Question: Have a modal that takes up the full width and height but requires no scrolling.
The video controls are too low and forces scrolling. I want the default video to be at full height, no less, no more.
I have this <URL>.

When you click for the modal (by pressing the play icon), the modal control to the video are pushed down because of the height of the top bar which has the button to close the modal. But for some reason I cannot really alter the height of the top bar.
Code
'''
<div class="homepage-video">
<div class="hv-container">
<div class="hv-player">
<h3>Snowboarding Italy</h3>
<p>Check out our latest video</p>
<a href='#' onclick='overlay()'>
<span class="hv-play">
<i class="fa fa-play"></i>
</span>
</a>
</div>
</div>
</div>
<div id="overlay">
<div class="featured-video">
<a href='#' onclick='overlay()'>
<i class="fa fa-times-circle-o"></i>
</a>
<iframe src="//player.vimeo.com/video/<PHONE>?color=2AD041" frameborder="0" webkitallowfullscreen mozallowfullscreen allowfullscreen></iframe>
</div>
</div>
'''
'''
.homepage-video {
background-color: black;
background-size: cover;
background-repeat: no-repeat;
}
.homepage-video {
background-image: url('http://37.media.tumblr.com/7aaf860fb237c4322c9c8f35a3f41350/tumblr_mui2rf7PAp1r59v3fo1_1280.jpg');
background-position: center -60px;
}
.hv-container {
background-color: rgba(30,30,4, 0.6);
min-height: 240px;
position: relative;
}
.hv-player {
width: 320px;
max-width: 100%;
margin: 0 auto;
position: absolute;
top: 30px;
left:0; right: 0;
padding-top: 20px;
text-align:center;
}
.hv-player, .hv-player h3, .hv-play {
color: #f4f3f3;
}
.hv-play {
border: 3px solid #fff;
cursor:pointer;
padding: 4px 18px;
border-radius: 13px;
font-size: 30px
}
/* reset for IE*/
body { height:100%; margin:0; padding:0; }
/* code */
#overlay {
display: none;
position: absolute;
left: 0px;
top: 0px;
width:100%;
height:100%;
z-index: 1000;
}
#overlay { background-color: #222;}
/* must have these resets */
html, body{ height: 100%; padding: 0; margin: 0;}
/* code begins*/
.featured-video { height: 100%; width: 100%; }
.featured-video iframe {
height: 100%;
width: 100%;
margin-right: auto;
margin-left: auto;
vertical-align: middle;
}
#overlay i {
color: #999;
font-size: 48px;
margin: 10px;
}
html, body{ height: 100%; padding: 0; margin: 0;}
'''
'''
function overlay() {
el = document.getElementById("overlay");
el.style.display = (el.style.display == "block") ? "none" : "block";
}
'''
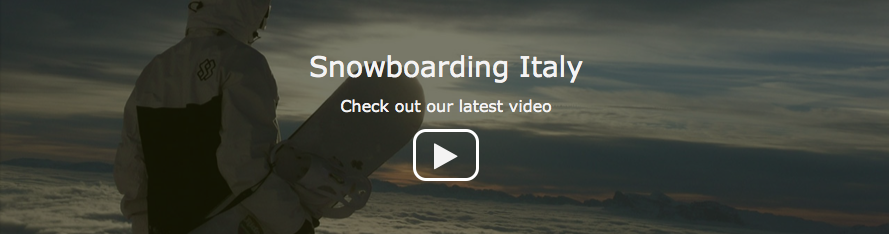
Answer: I am not sure what desired layout do you want to achieve, but judging from your comments, perhaps it would be a good idea to position the '<a>' element absolutely within '.featured-video'. The reason why z-index does not work is because you did not declare a relative or absolute position on the said element (z-index does not work for 'position: static', which is the default value).
Also, the top space appears to be coming from your 'layout.css' file, which specifies a top margin of 36px for '.featured-video'. By declaring a zero margin for that element partially solves the issue:
'''
.featured-video {
height: 100%;
width: 100%;
margin: 0;
position: relative;
}
'''
You can see that I have also added a 'position: relative' property, so that we can position the closing button absolutely in it:
'''
.featured-video a {
background-color: rgba(0,0,0,.5);
display: block;
position: absolute;
}
'''
See updated codepen: <URL>